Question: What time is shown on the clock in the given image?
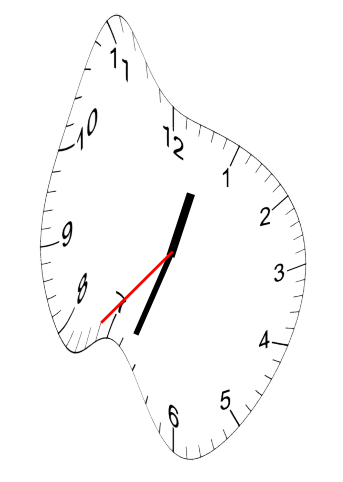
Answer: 12:33:37